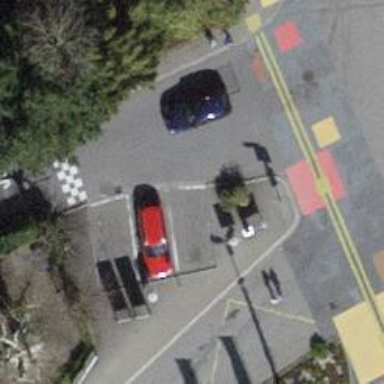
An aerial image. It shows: Parking area with surface.